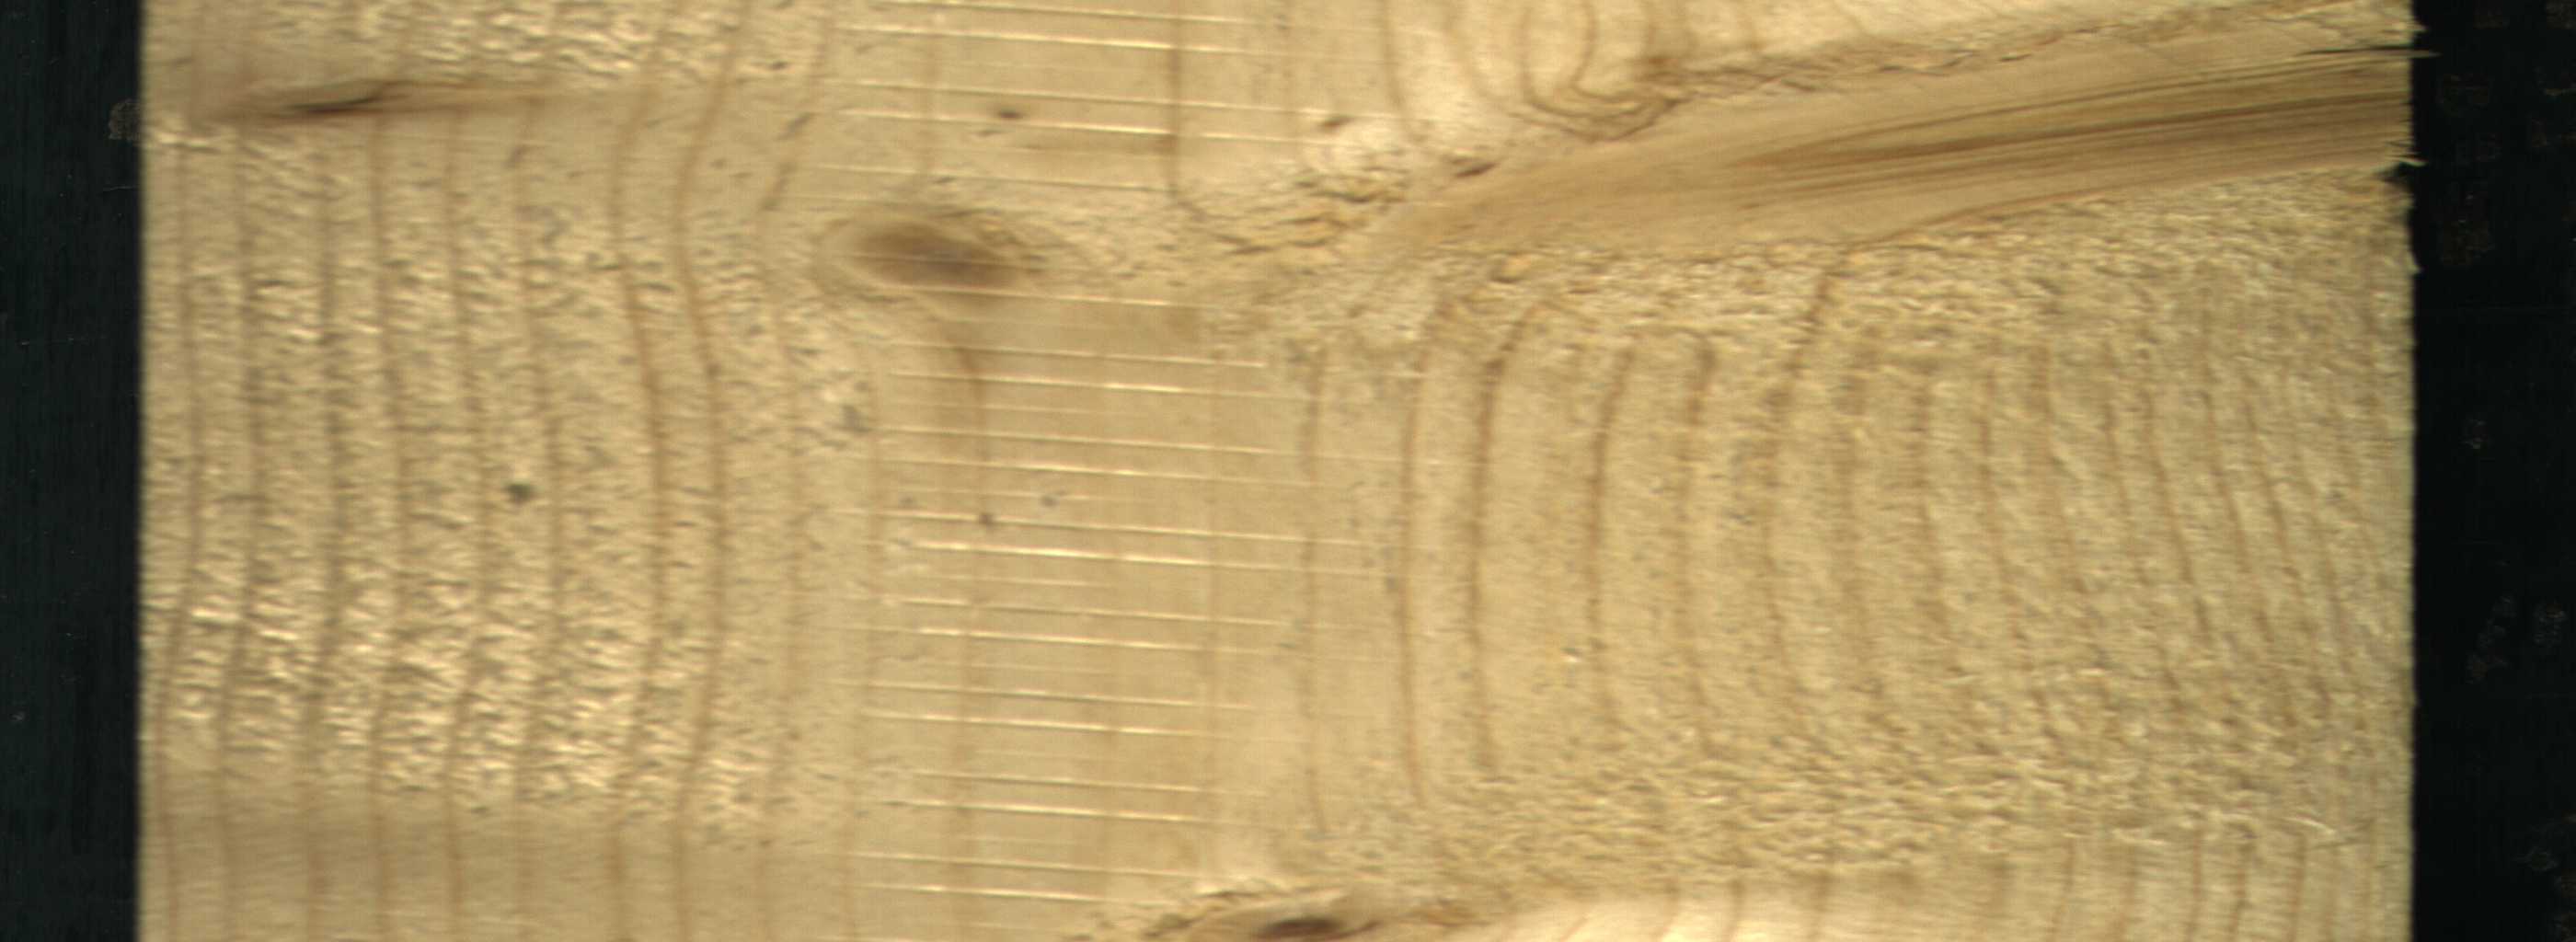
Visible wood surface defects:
Live_Knot
Live_Knot
Live_Knot
Live_Knot